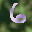
Label: 6